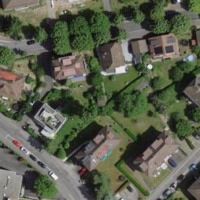
EUNIS habitat code: 55
Species observed at this site:
Corylus avellana